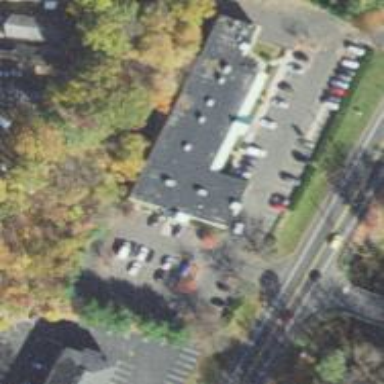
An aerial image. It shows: Healthcare clinic.